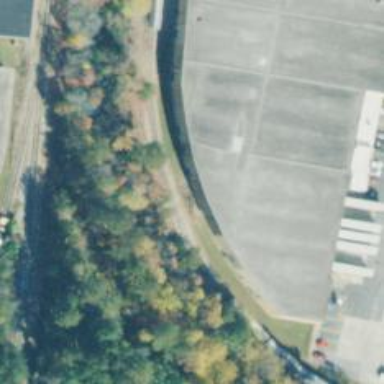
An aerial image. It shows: Rail spur service.